Field crop: maize
Growth stage: 2
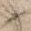
Species: salsola